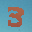
Label: 3